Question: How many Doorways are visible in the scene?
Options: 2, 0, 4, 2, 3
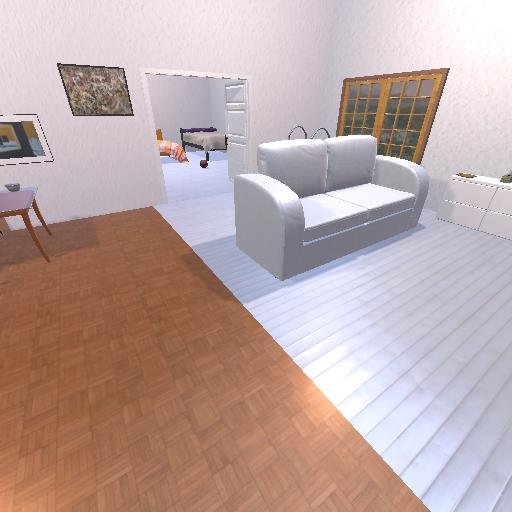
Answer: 2